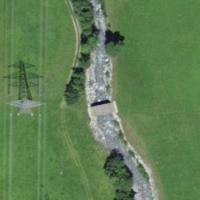
EUNIS habitat code: 24
Species observed at this site:
Astrantia major